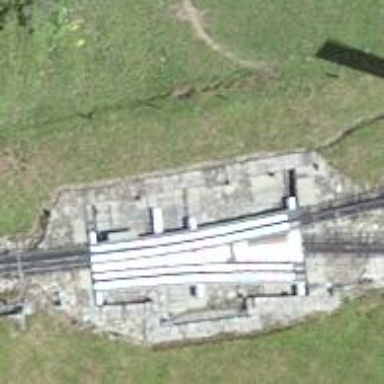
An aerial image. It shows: Narrow-gauge railway bridge with electrified contact line for single track.